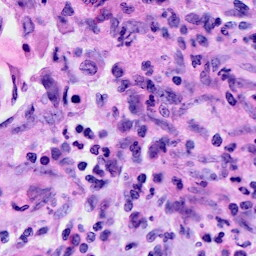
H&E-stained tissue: Cervix